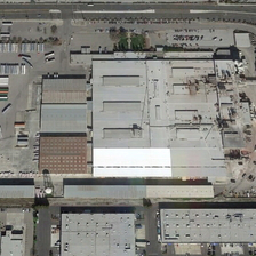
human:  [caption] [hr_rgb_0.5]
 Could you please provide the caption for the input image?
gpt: There are several trucks parked in the factory.

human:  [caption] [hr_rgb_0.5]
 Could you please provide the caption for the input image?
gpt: lots of containers and cars can be seen outside these factory buildings alongside a straight road .

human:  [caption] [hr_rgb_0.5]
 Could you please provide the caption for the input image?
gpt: Industrial white factories are near the street.

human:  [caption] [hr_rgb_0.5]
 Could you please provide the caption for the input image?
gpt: There are some lines of trucks parked at the factory.

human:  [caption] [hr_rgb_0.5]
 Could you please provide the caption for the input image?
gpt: The white mill in the industrial area is just a block away.